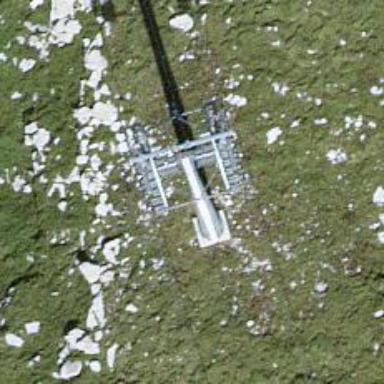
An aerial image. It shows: Pylon used for aerialway.